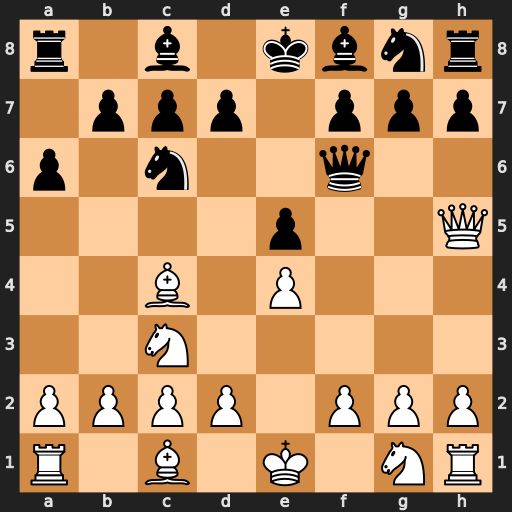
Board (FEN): r1b1kbnr/1ppp1ppp/p1n2q2/4p2Q/2B1P3/2N5/PPPP1PPP/R1B1K1NR
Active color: w
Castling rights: KQkq
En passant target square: -
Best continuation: Nd5 Qd6 Nxc7+